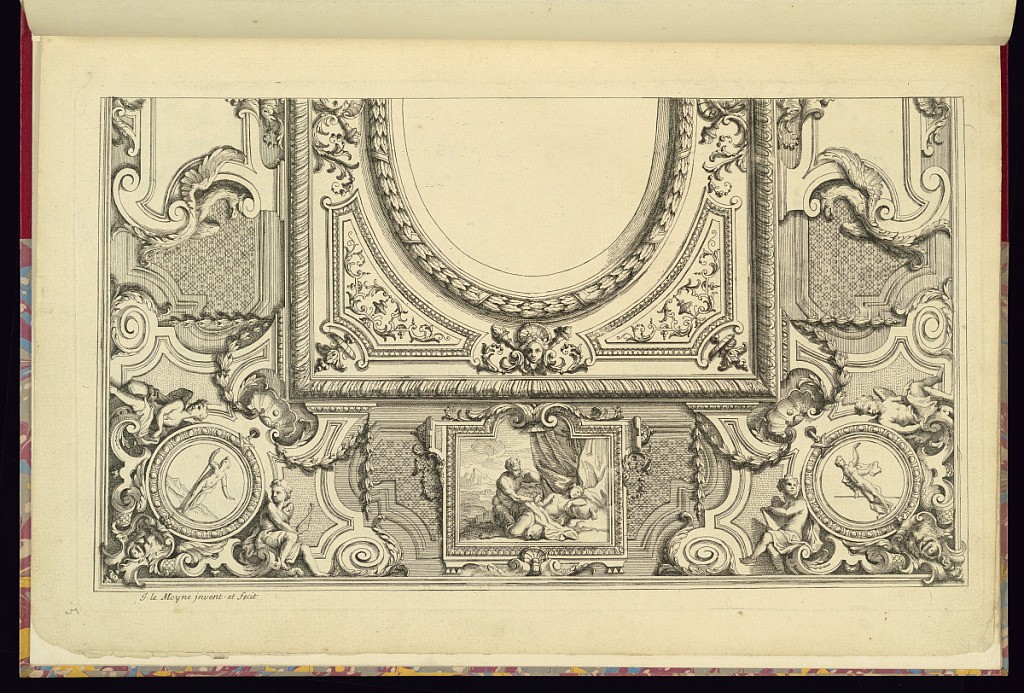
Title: Ceiling Design
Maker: Jean Lemoyne, French, 1638 – 1715
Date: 1700–15
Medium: Etching on laid paper
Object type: Print
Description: Plate from a series of seven ceiling designs, showing half of an ornately decorated ceiling cornice with a cartouche and roundels with scenes and portraits, masks, friezes, putti, arabesque and grotesque motifs, shells, c-and s-scrolls, fretwork, garlands, and fleurons. The oval ceiling is blank. The plate is signed.